Field crop: maize
Growth stage: 1
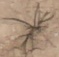
Species: lolium